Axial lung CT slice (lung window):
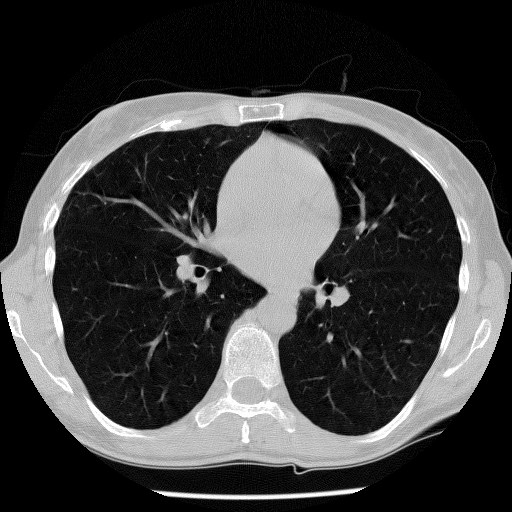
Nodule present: no